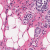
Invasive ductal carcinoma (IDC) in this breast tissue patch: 0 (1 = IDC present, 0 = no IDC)